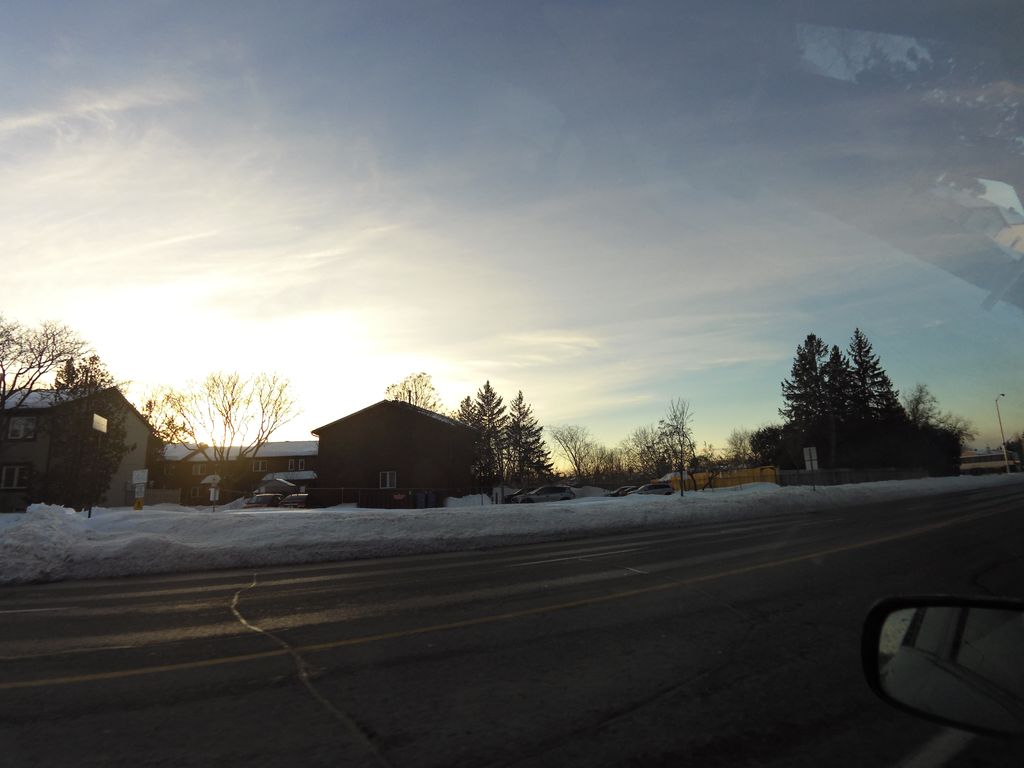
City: ottawa-gatineau